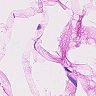
Metastatic tissue present: no